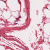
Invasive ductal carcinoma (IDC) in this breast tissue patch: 0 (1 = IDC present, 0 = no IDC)